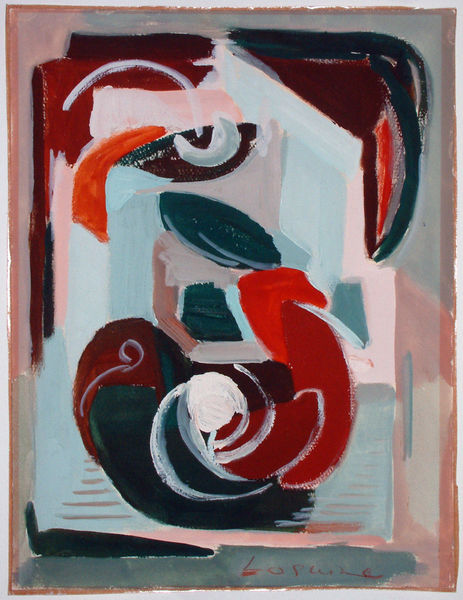
Titel: Untitled Abstraction (Caravelle), Untitled Abstraction (Caravelle)
Künstler: Tatiana Loguine
Standort: Amherst (Massachusetts, USA)
Institution: Mead Art Museum, Amherst College
Schlagwörter: blue, hat, oil, red, stairs, white, arm, black, face, gouache, green, grey, modern, painting, portrait, salon, sitting, woman, pink, brown, hand, man, orange, water, sun, light, paper, frame, color, cubist, purple, cap, bird, line, swirl, abstract, person, human, arms, cat, square, signature, pastel, circle, eye, form, forms, legs, lines, shapes, figure, picasso, cubism, canvas, paint, tan, body, mosaic, ball, layers, text, rectangular, maroon, twentieth century, edge, vortex, teal, olor, loshisa, pik, lapaine, lopaine, cyan, oil on canvas+, shpaes, lopwine, forme